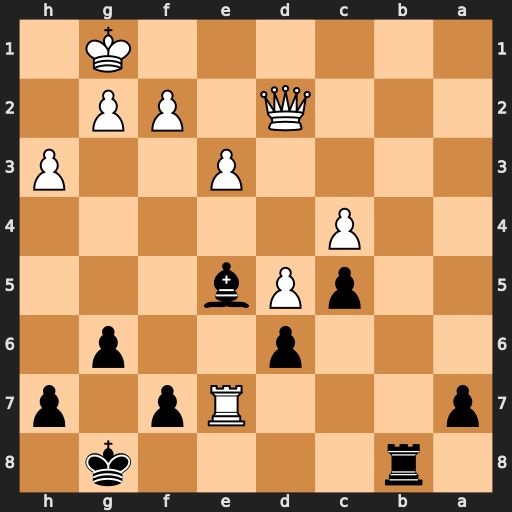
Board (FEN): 1r4k1/p3Rp1p/3p2p1/2pPb3/2P5/4P2P/3Q1PP1/6K1
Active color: b
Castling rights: -
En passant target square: -
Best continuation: Rb1+ Qe1 Rxe1#